Question: I would like to plot a time series using bar charts and have the Bin Width set to 0.9. I cannot seem to be able to do that however. I have searched around but could not find anything helpful so far. Is this a limitation if the stat="identity ?
Here is a sample data and graph.
Cheers !
'''
time <- c('2015-06-08 00:59:00','2015-06-08 02:48:00','2015-06-08 06:43:00','2015-06-08 08:59:00','2015-06-08 10:59:00','2015-06-08 12:59:00','2015-06-08 14:58:00','2015-06-08 16:58:00','2015-06-08 18:59:00','2015-06-08 20:59:00','2015-06-08 22:57:00','2015-06-09 00:59:00','2015-06-09 01:57:00','2015-06-09 03:22:00','2015-06-09 06:14:00','2015-06-09 08:59:00','2015-06-09 10:59:00','2015-06-09 12:59:00','2015-06-09 14:59:00','2015-06-09 16:59:00','2015-06-09 18:59:00','2015-06-09 20:59:00','2015-06-09 22:58:00','2015-06-10 00:57:00','2015-06-10 02:34:00','2015-06-10 04:45:00','2015-06-10 06:24:00','2015-06-10 08:59:00','2015-06-10 10:59:00','2015-06-10 12:59:00','2015-06-10 14:59:00','2015-06-10 16:59:00','2015-06-10 18:59:00','2015-06-10 20:58:00','2015-06-10 22:52:00','2015-06-11 00:59:00','2015-06-11 02:59:00','2015-06-11 04:59:00','2015-06-11 06:59:00','2015-06-11 08:59:00','2015-06-11 10:59:00','2015-06-11 12:59:00','2015-06-11 14:59:00','2015-06-11 16:58:00','2015-06-11 18:58:00','2015-06-11 20:56:00','2015-06-11 21:49:00','2015-06-12 00:59:00','2015-06-12 02:59:00','2015-06-12 04:20:00','2015-06-12 08:55:00','2015-06-12 10:55:00','2015-06-12 12:59:00','2015-06-12 14:59:00','2015-06-12 16:59:00','2015-06-12 18:59:00','2015-06-12 20:55:00','2015-06-12 22:50:00','2015-06-13 00:16:00','2015-06-13 12:59:00','2015-06-13 14:35:00','2015-06-13 16:56:00','2015-06-13 18:59:00','2015-06-13 20:59:00','2015-06-13 22:44:00','2015-06-13 23:19:00','2015-06-14 08:53:00','2015-06-14 10:14:00','2015-06-14 12:59:00','2015-06-14 14:59:00','2015-06-14 16:56:00','2015-06-14 18:58:00','2015-06-14 20:57:00','2015-06-14 22:31:00','2015-06-14 23:59:00')
count <- c(59,63,9,13,91,80,97,210,174,172,167,74,43,18,18,29,136,157,126,170,188,135,207,216,163,163,126,111,172,213,209,265,203,205,195,201,171,157,153,176,187,252,227,223,171,162,146,161,136,124,155,239,233,157,158,125,138,45,45,1,2,6,6,46,48,4,1,1,12,56,65,122,81,110,42)
level <- c('low','low','low','low','low','low','low','high','normal','normal','normal','low','low','low','low','low','low','normal','low','normal','normal','low','high','high','normal','normal','low','low','normal','high','high','high','high','high','normal','high','normal','normal','normal','normal','normal','high','high','high','normal','normal','low','normal','low','low','normal','high','high','normal','normal','low','low','low','low','low','low','low','low','low','low','low','low','low','low','low','low','low','low','low','low')
DF = data.frame(time, count, level)
DF$time = as.POSIXct(DF$time)
ggplot(DF, aes(x=time, y=count, fill=level), width=0.9) +
geom_bar(stat="identity") +
scale_x_datetime(labels = date_format("%D"), breaks = date_breaks("day")) +
xlab("myXlabel") +
ylab("myYlabel") +
ggtitle("myTitle")
'''

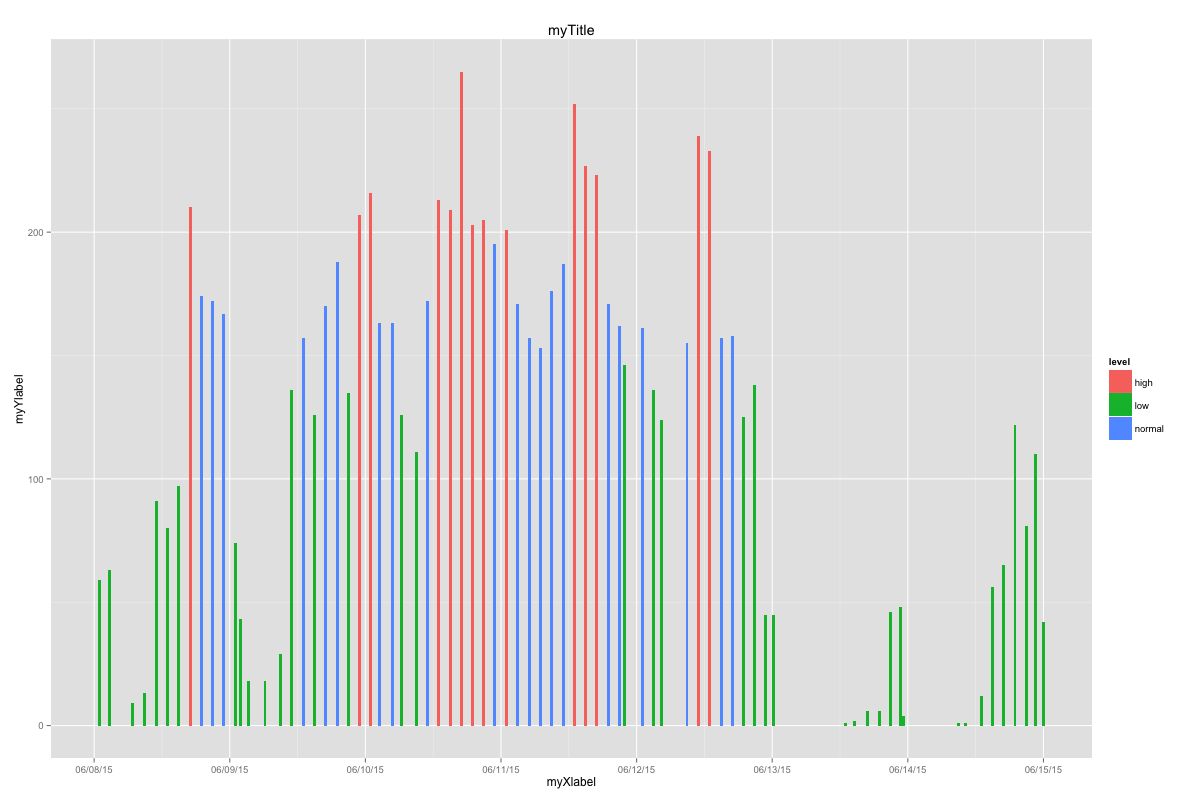
Answer: Found it ! Actually, the width is supported, though the scale is in seconds since I'm plotting a time series where the X axis is formatted as a POSIX date. Therefore, a width=0.9 means the bin width is 0.9 seconds. Since my bins are 2hrs eachs then a width of "1" is actually 7200. So here is the code that works.
'''
ggplot(DF, aes(x=time, y=count, width=6000, fill=level)) +
geom_bar(stat="identity", position="identity", color="grey") +
scale_x_datetime(labels = date_format("%D"), breaks = date_breaks("day")) +
xlab("myXlabel") +
ylab("myYlabel") +
ggtitle("myTitle")
'''
Results as below. There are some averlaps in the bars, I just need to aligh my data, say to the next hour.